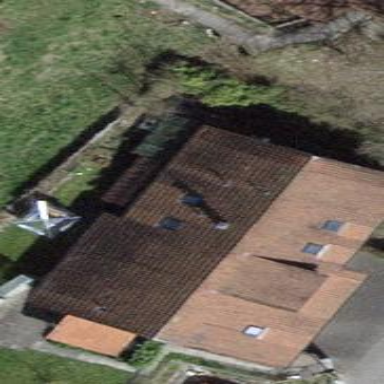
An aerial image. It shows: Building with tiled roof.